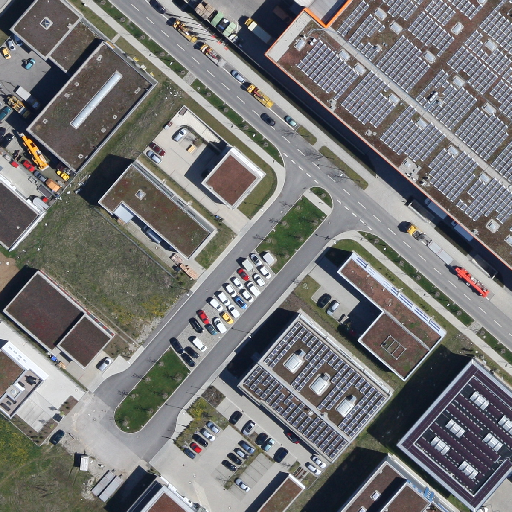
Referring expression: truck in the parking area